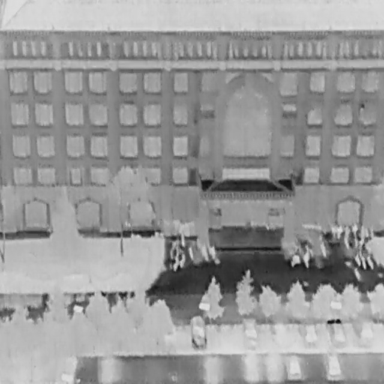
There are 28 objects shown in the infrared image, including five Cars, and 23 Bicycles.